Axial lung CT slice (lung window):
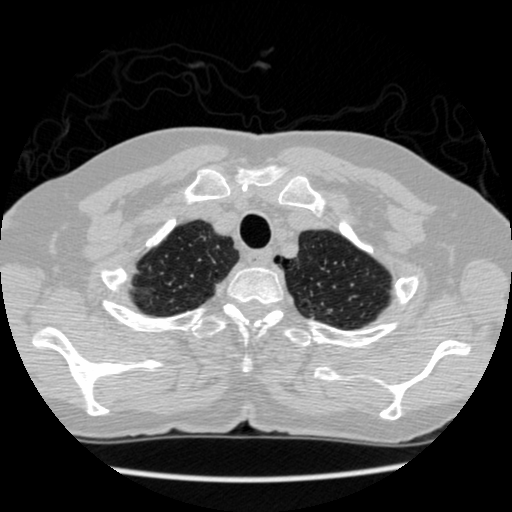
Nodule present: no